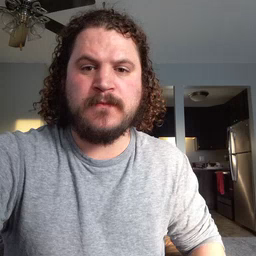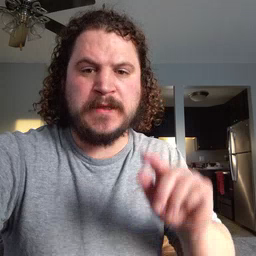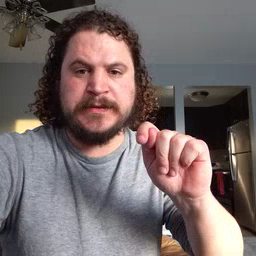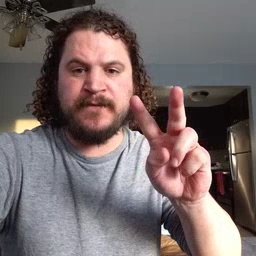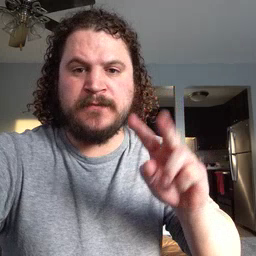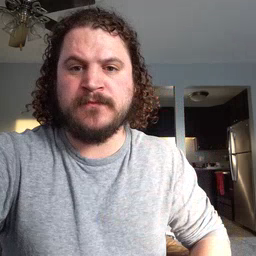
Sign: TV